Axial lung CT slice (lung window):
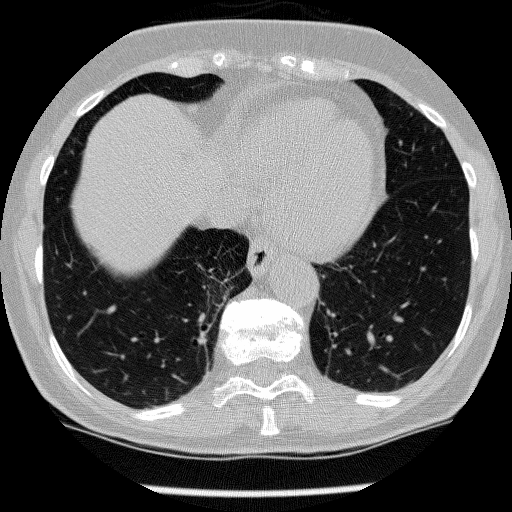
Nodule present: no